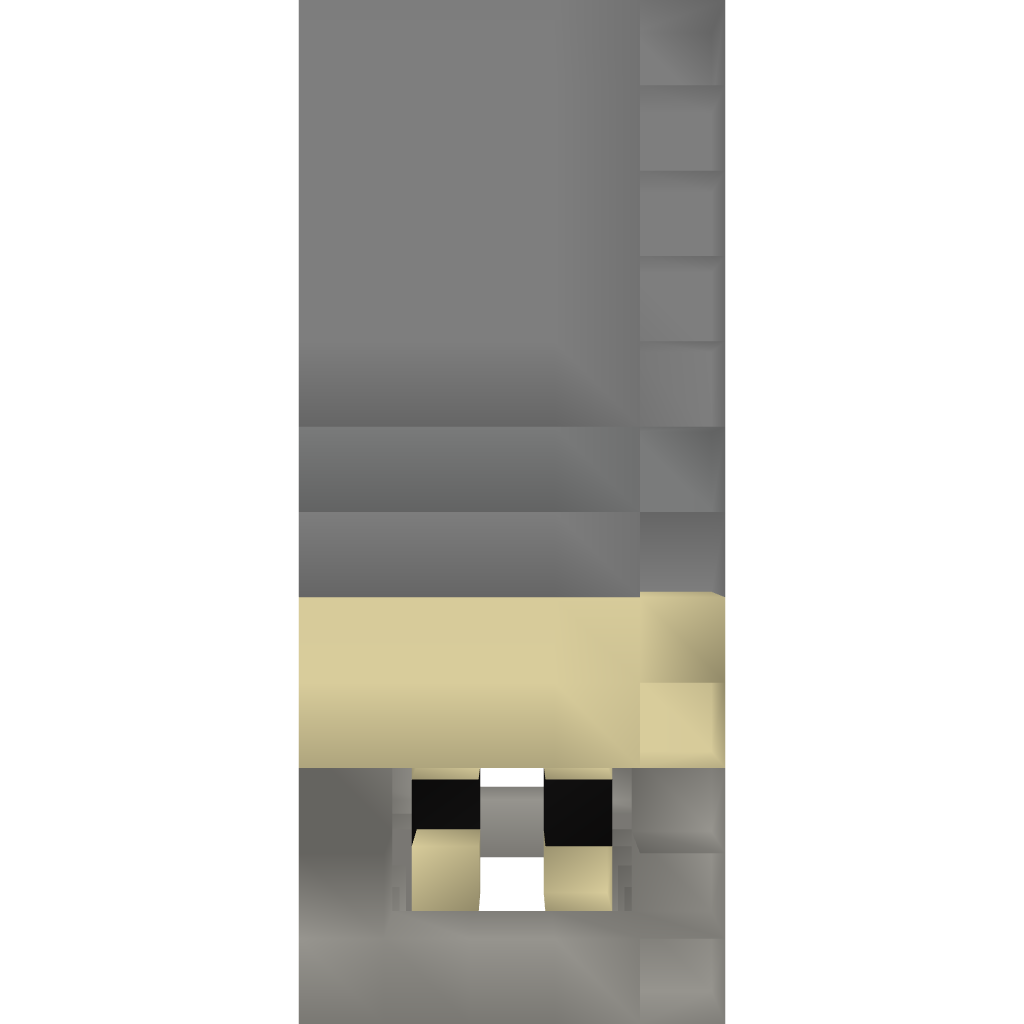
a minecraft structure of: Compact cobble generator